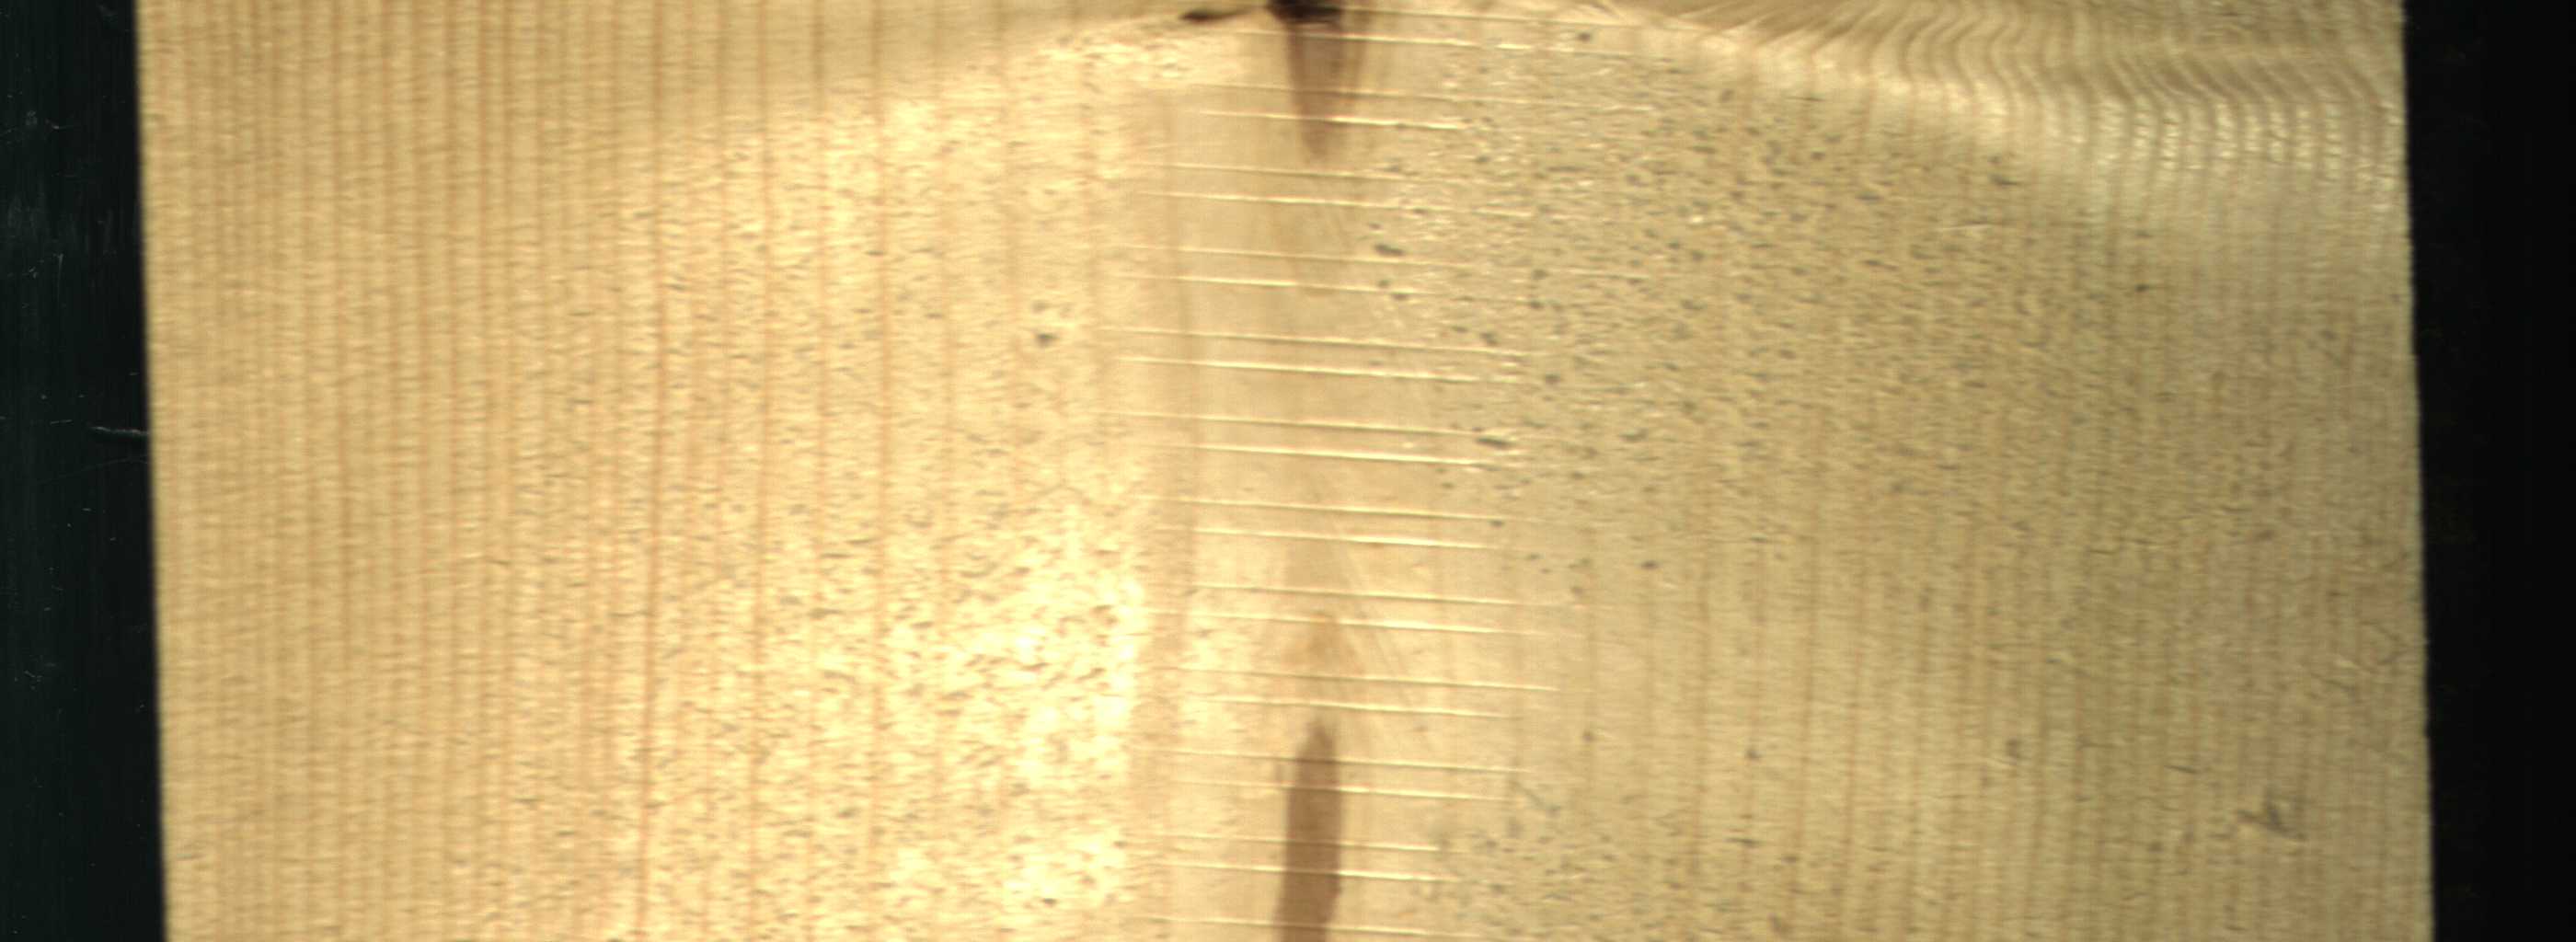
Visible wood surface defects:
Marrow
Marrow
Live_Knot